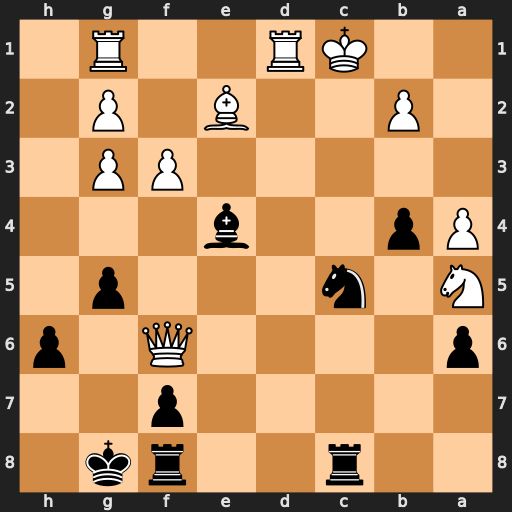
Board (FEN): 2r2rk1/5p2/p4Q1p/N1n3p1/Pp2b3/5PP1/1P2B1P1/2KR2R1
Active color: b
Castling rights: -
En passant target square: -
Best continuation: Nb3#